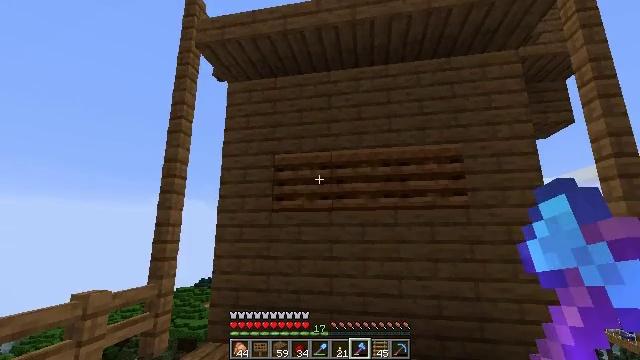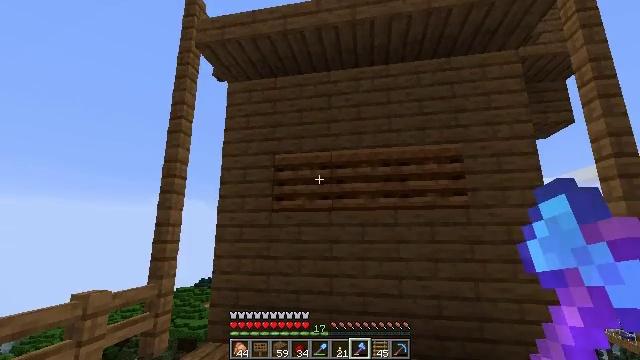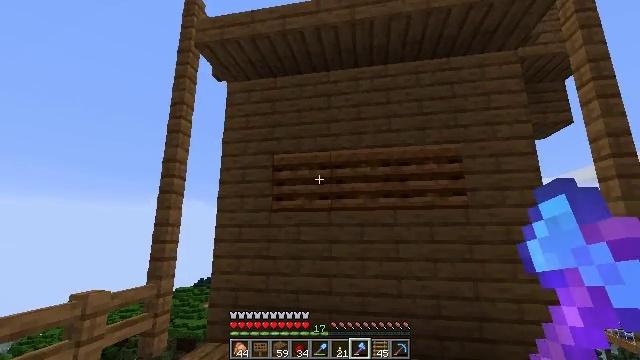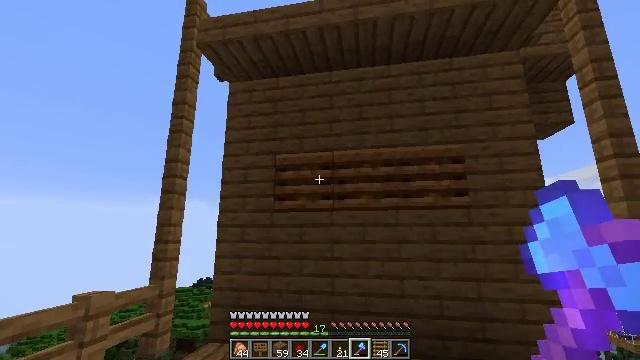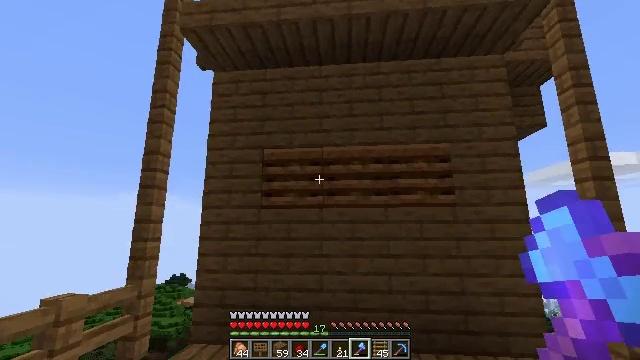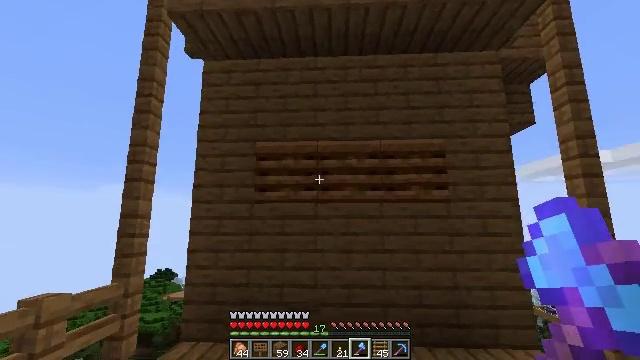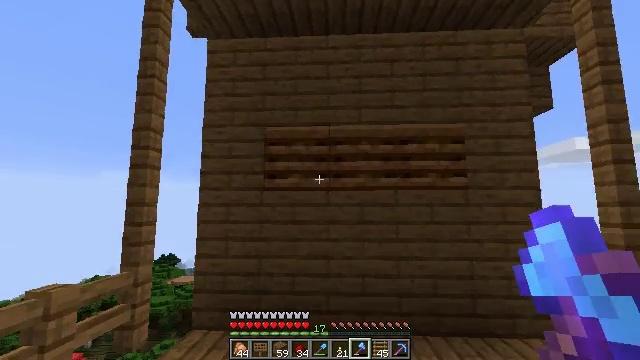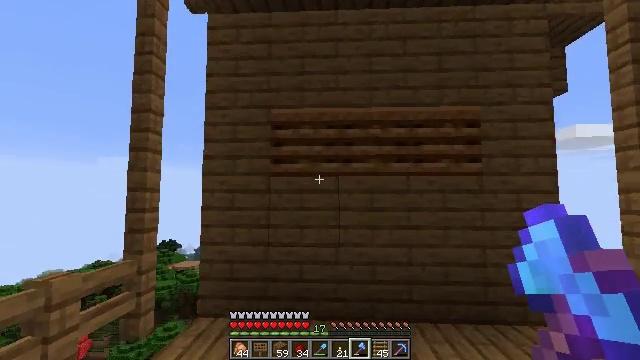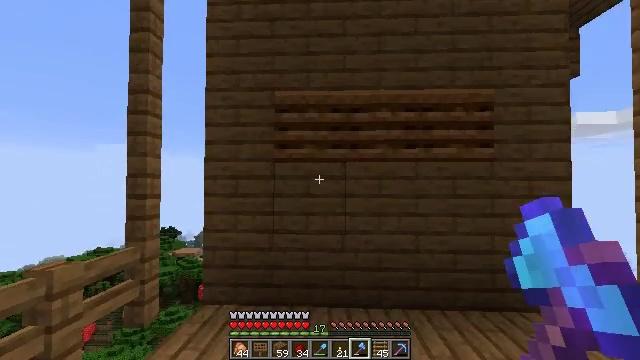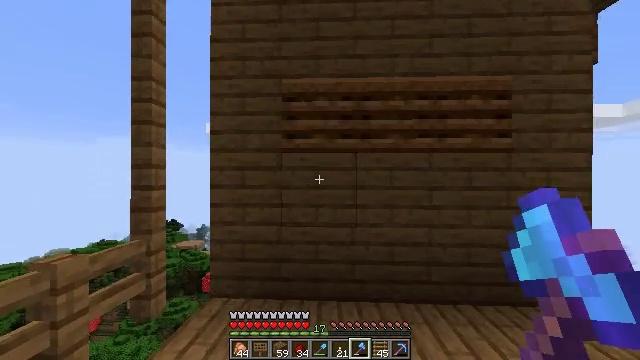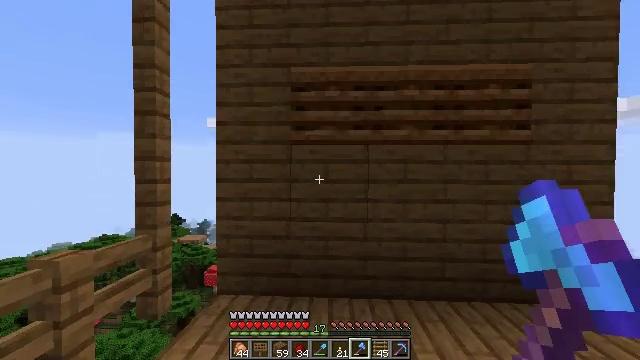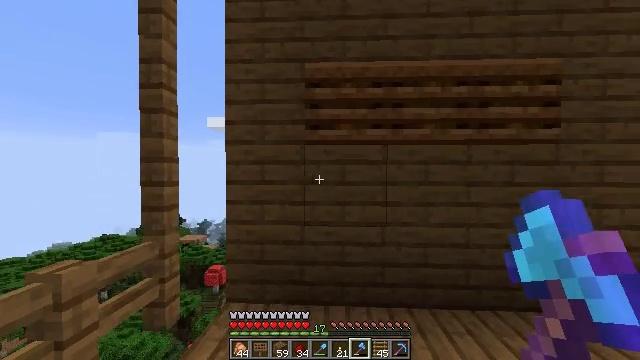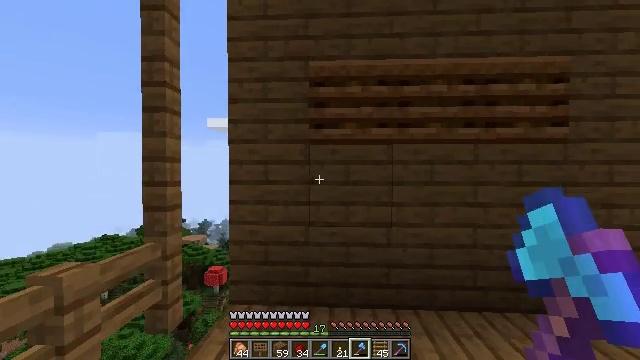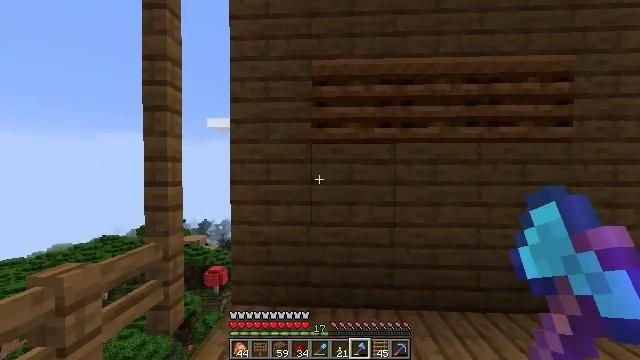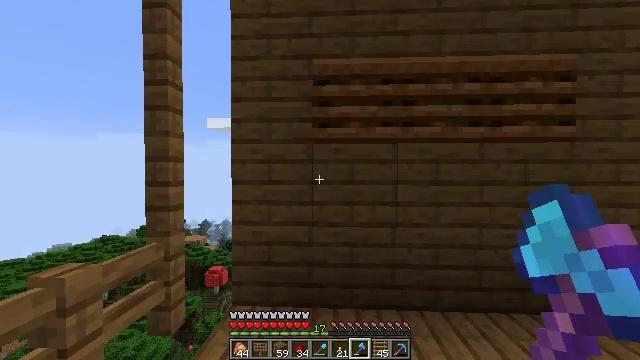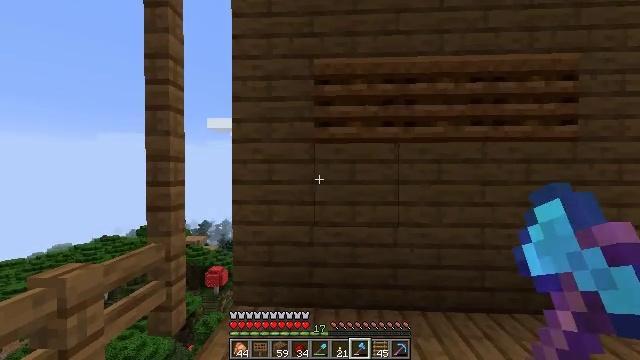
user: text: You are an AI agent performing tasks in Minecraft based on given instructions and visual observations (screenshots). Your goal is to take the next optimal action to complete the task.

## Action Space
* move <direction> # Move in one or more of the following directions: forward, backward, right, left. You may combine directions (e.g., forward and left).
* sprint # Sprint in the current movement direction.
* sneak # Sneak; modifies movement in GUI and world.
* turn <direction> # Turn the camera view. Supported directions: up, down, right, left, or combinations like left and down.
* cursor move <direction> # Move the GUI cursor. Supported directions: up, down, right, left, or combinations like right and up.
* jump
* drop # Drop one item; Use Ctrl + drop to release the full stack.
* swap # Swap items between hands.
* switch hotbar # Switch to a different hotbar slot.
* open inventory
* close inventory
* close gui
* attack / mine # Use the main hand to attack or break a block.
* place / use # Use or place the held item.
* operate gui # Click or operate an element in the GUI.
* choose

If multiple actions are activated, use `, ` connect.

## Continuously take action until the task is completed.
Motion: motion action
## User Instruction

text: Gather the composter from your farm.
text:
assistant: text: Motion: no_op
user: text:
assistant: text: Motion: no_op
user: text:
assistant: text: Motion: move left
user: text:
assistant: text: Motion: move forward and move left, turn right
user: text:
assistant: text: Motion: move forward and move left, turn right and down
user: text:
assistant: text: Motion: move forward and move left, turn down
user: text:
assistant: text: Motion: move forward and move left, turn down
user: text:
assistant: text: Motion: move forward and move left, turn down
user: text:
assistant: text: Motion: move forward and move left, turn down
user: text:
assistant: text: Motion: move forward and move left, turn down
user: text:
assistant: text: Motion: no_op
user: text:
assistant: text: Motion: no_op
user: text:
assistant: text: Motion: no_op
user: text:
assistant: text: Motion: no_op
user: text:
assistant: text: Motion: no_op
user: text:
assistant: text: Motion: no_op
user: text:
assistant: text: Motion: no_op
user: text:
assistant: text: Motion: no_op
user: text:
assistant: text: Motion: no_op
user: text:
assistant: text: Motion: move forward
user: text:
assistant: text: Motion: move forward, turn right and up
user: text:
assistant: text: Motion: move forward, turn up
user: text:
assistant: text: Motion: move forward, turn up
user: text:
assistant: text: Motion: move forward, turn left and up
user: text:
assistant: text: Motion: move forward
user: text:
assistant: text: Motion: move forward
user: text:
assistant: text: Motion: turn up
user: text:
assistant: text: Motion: turn up
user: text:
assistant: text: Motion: no_op
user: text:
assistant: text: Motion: no_op